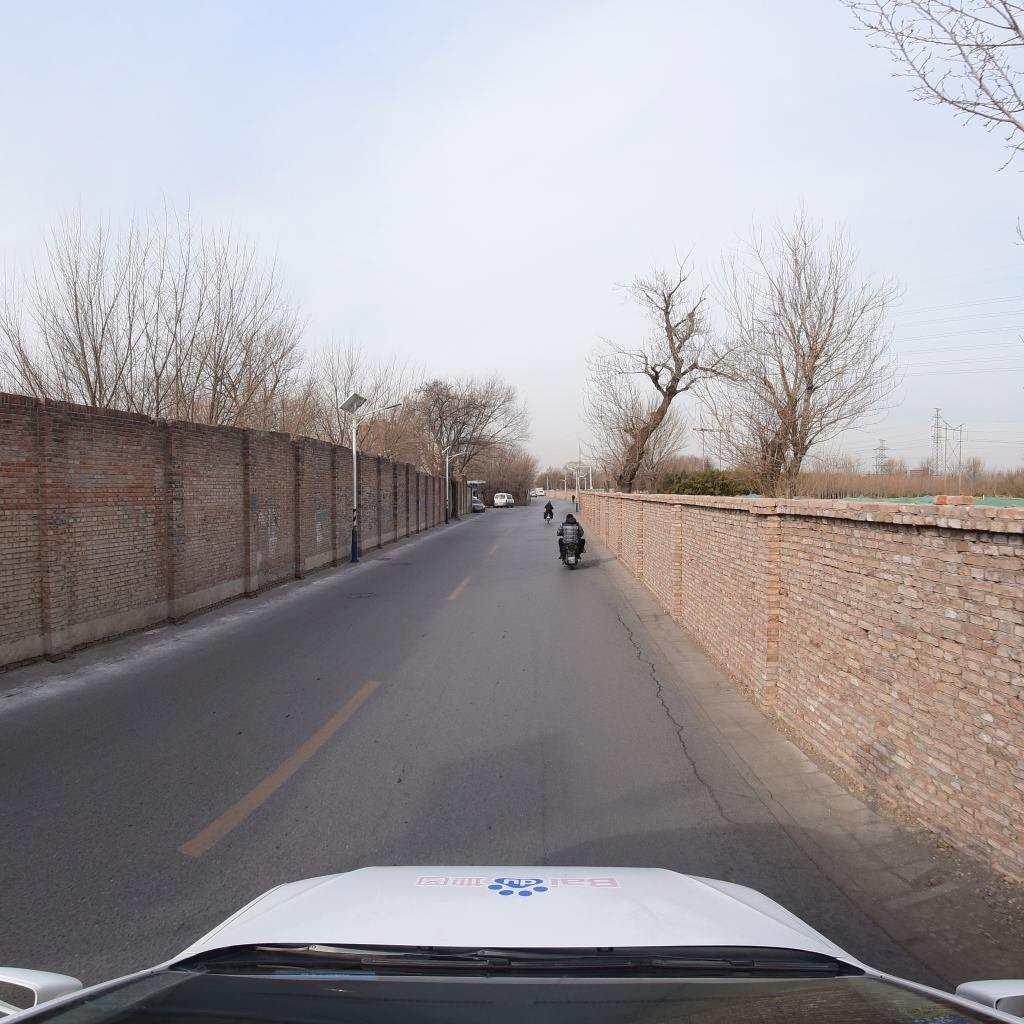
Region: Fengtai
Road damage annotations: manhole cover, longitudinal crack